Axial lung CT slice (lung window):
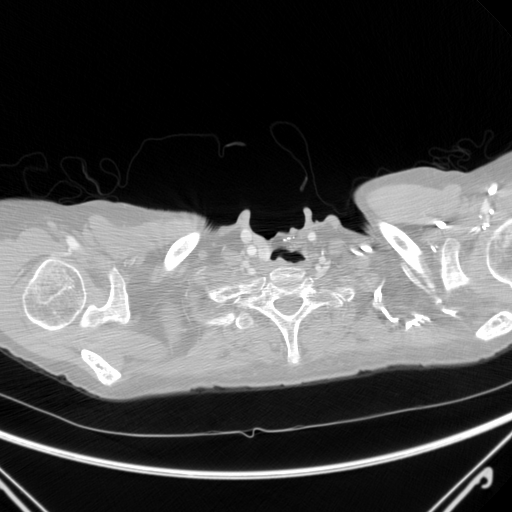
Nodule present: no